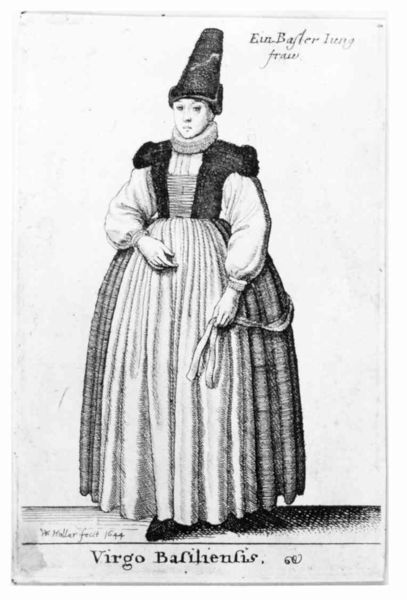
Titel: Virgo Basiliensis
Künstler: Wenzel Hollar
Standort: Karlsruhe
Institution: Staatliche Kunsthalle Karlsruhe
Schlagwörter: dunkel, fuß, hand, schatten, weiß, mädchen, brust, frau, grau, hintergrund, hut, kleid, kleider, licht, mund, nase, schwarz, skizze, zeichnung, blick, dame, gürtel, haube, mode, rock, schleife, alt, hemd, jacke, jung, mütze, arm, augen, band, bluse, falten, gesicht, halten, kleidung, kragen, lang, leinen, mensch, stehen, ärmel, bildnis, halskrause, hände, mühlsteinkragen, portrait, signatur, boden, figur, gewand, haare, kostüm, schnur, stehend, stoff, blatt, puffärmel, renaissance, schulter, schultern, traurig, schürze, magd, schrift, mieder, röcke, schuhe, studie, bäuerin, datierung, russland, weis, füsse, dick, spitz, weiblich, wolle, ernst, inschrift, streng, schwanger, weste, tusche, spanisch, bayern, groß, druck, jungfrau, schwarz-weiß, radierung, stich, text, bleistift, schuh, krause, darstellung, tracht, untertitel, ein, karte, rau, mittelalter, korsett, kupferstich, burgfräulein, basel, schraffierung, reifrock, dirndl, tradition, russisch, latein, schnürung, brauchtum, spitzhut, schleifenband, kreuzschraffur, volumen, gwand, pump, aufgeplustert, frauentracht, schurze, ?, italieniscj, 1644, virgo, kostümbuch, virgo basiliensis, basler, basthensis, bafilienfis, basiliensis, mammsel, typdarstellung, fraw, baseler jungfrau, basler jungfrau, traditionelle heirat, die hochzeitstracht, eine vornehme dame, die tracht, basler frau, frau+kleid, dame mit hohem hut und weitem rock